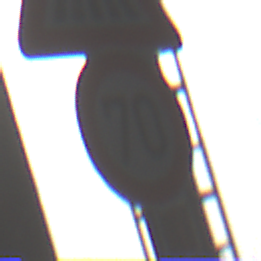
Verkehrszeichen: Geschwindigkeit70
Zusatzzeichen oben: FussgaengerueberwegRechts
Umgebung: Roofed, Special
Tageszeit: Midday
Wetter: Overcast
Licht: Natural
Jahreszeit: NotSpecified
Kontrast: MediumContrast